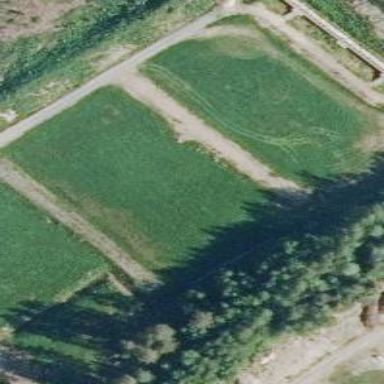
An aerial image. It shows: Shooting range on leisure land pitch.